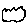
Label: cloud